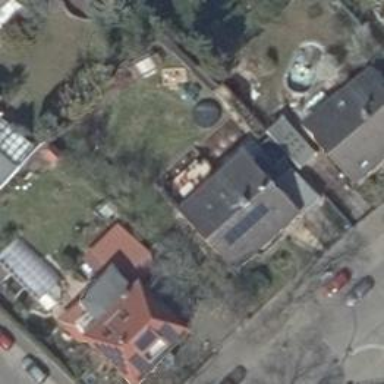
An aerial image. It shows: Detached building with gabled roof.